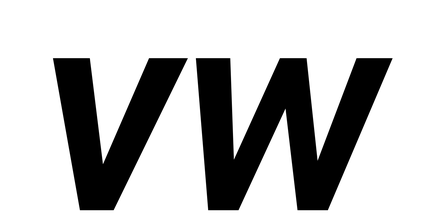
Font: Roboto-Italic_SemiBold_Italic